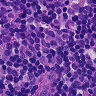
Metastatic tissue present: no